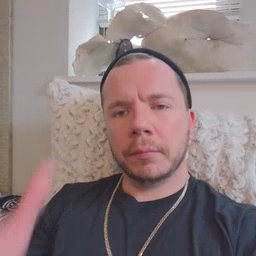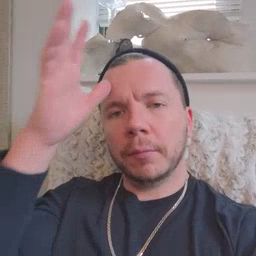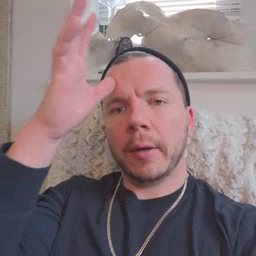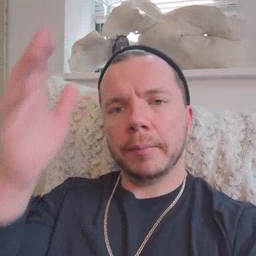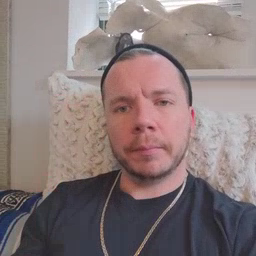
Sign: dad